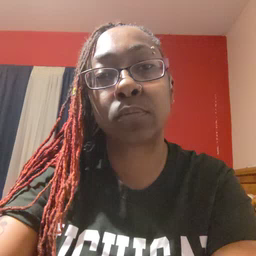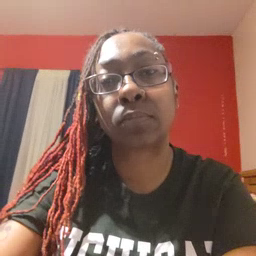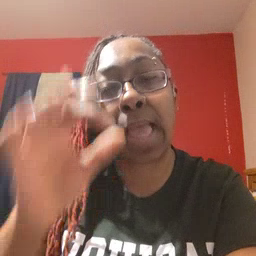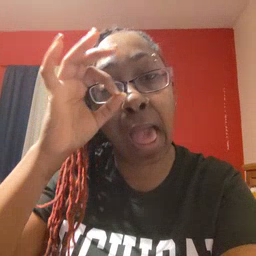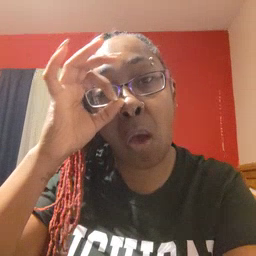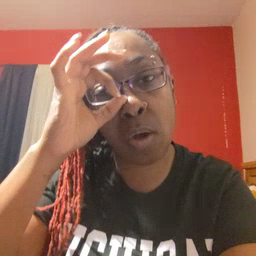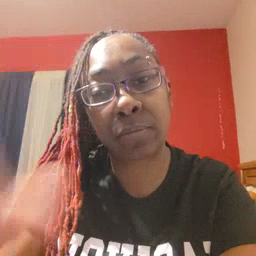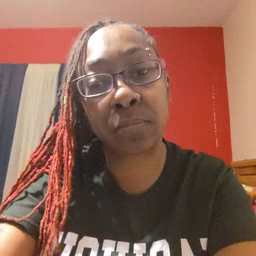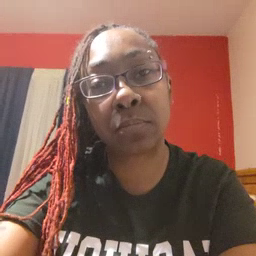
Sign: owl